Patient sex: F
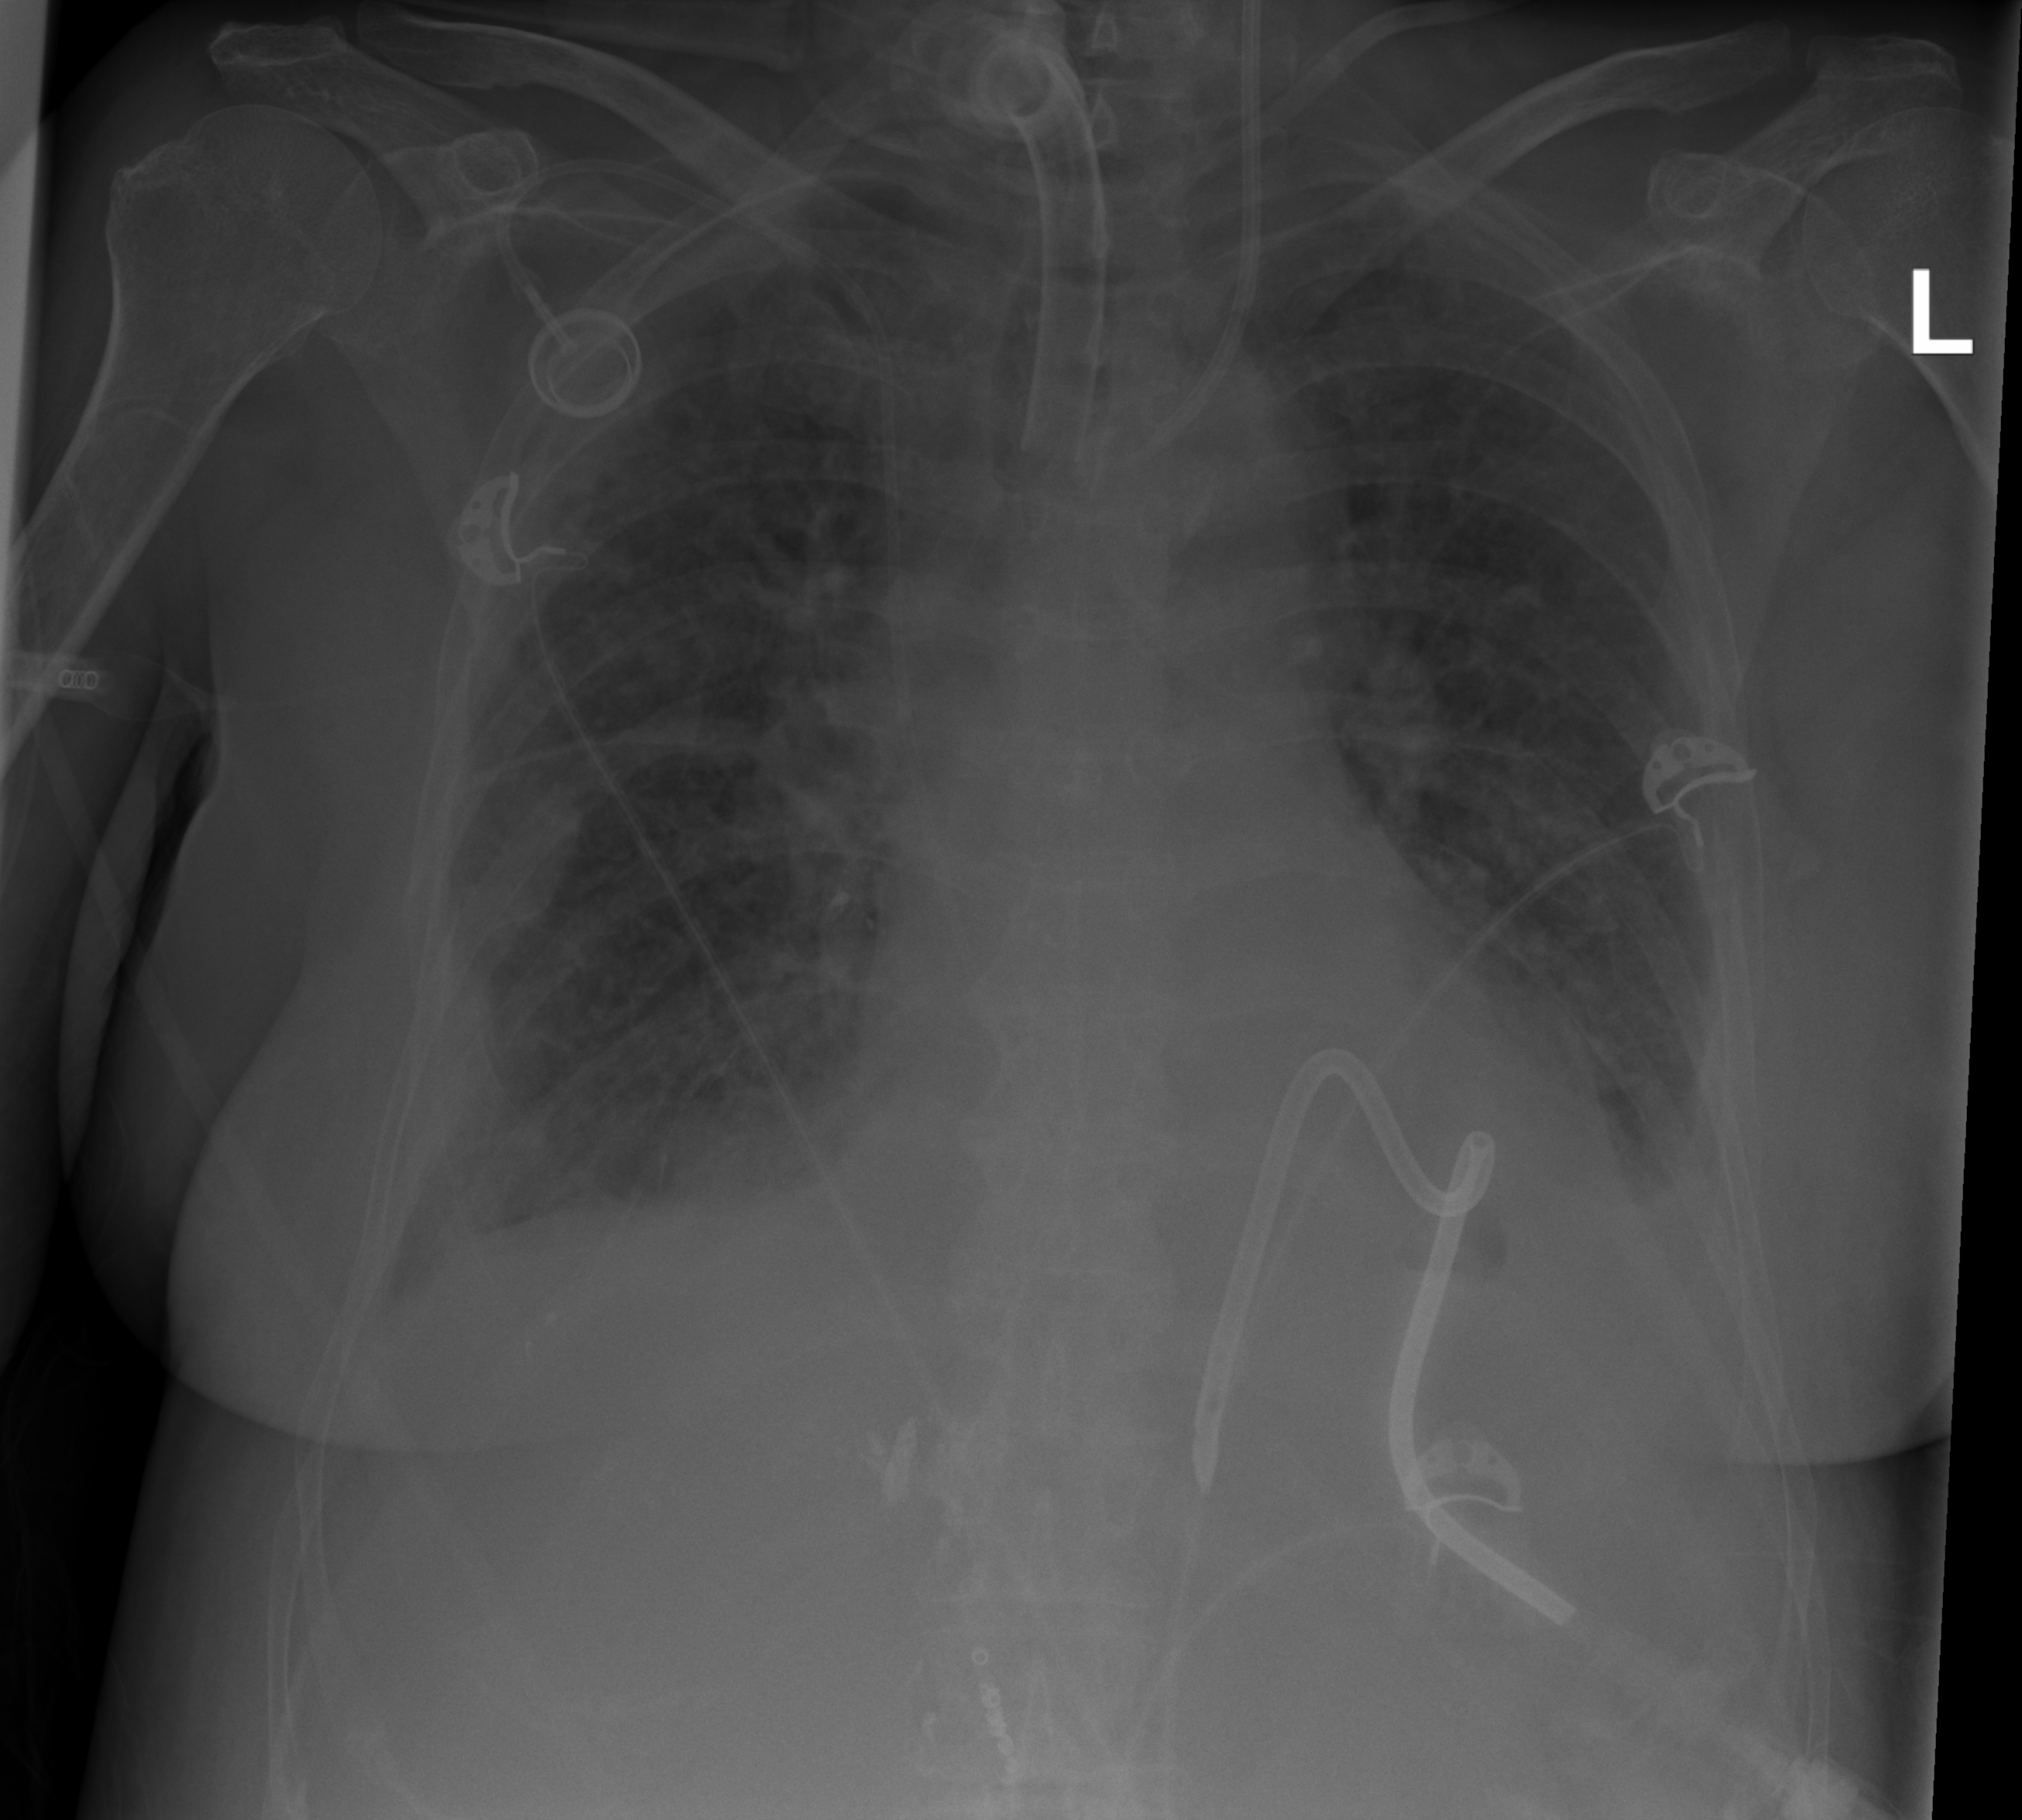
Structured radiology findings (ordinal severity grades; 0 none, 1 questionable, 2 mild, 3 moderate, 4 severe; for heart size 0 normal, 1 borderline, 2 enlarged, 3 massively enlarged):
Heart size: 1
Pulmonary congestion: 3
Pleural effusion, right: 2
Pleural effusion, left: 2
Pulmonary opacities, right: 2
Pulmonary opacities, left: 2
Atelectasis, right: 2
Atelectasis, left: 2